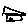
Label: house